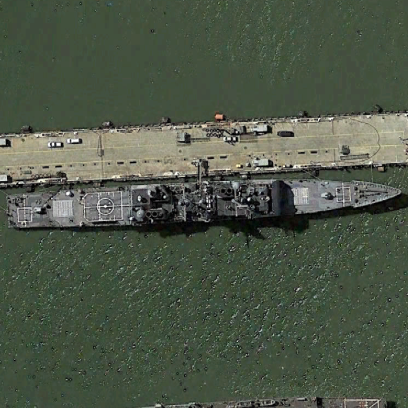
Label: cruiser